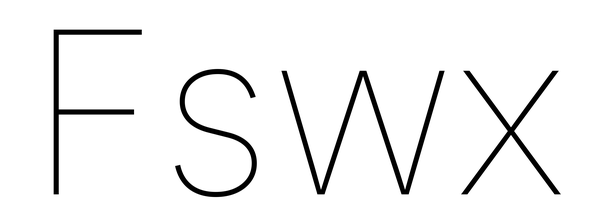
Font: Inter_Thin